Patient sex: M
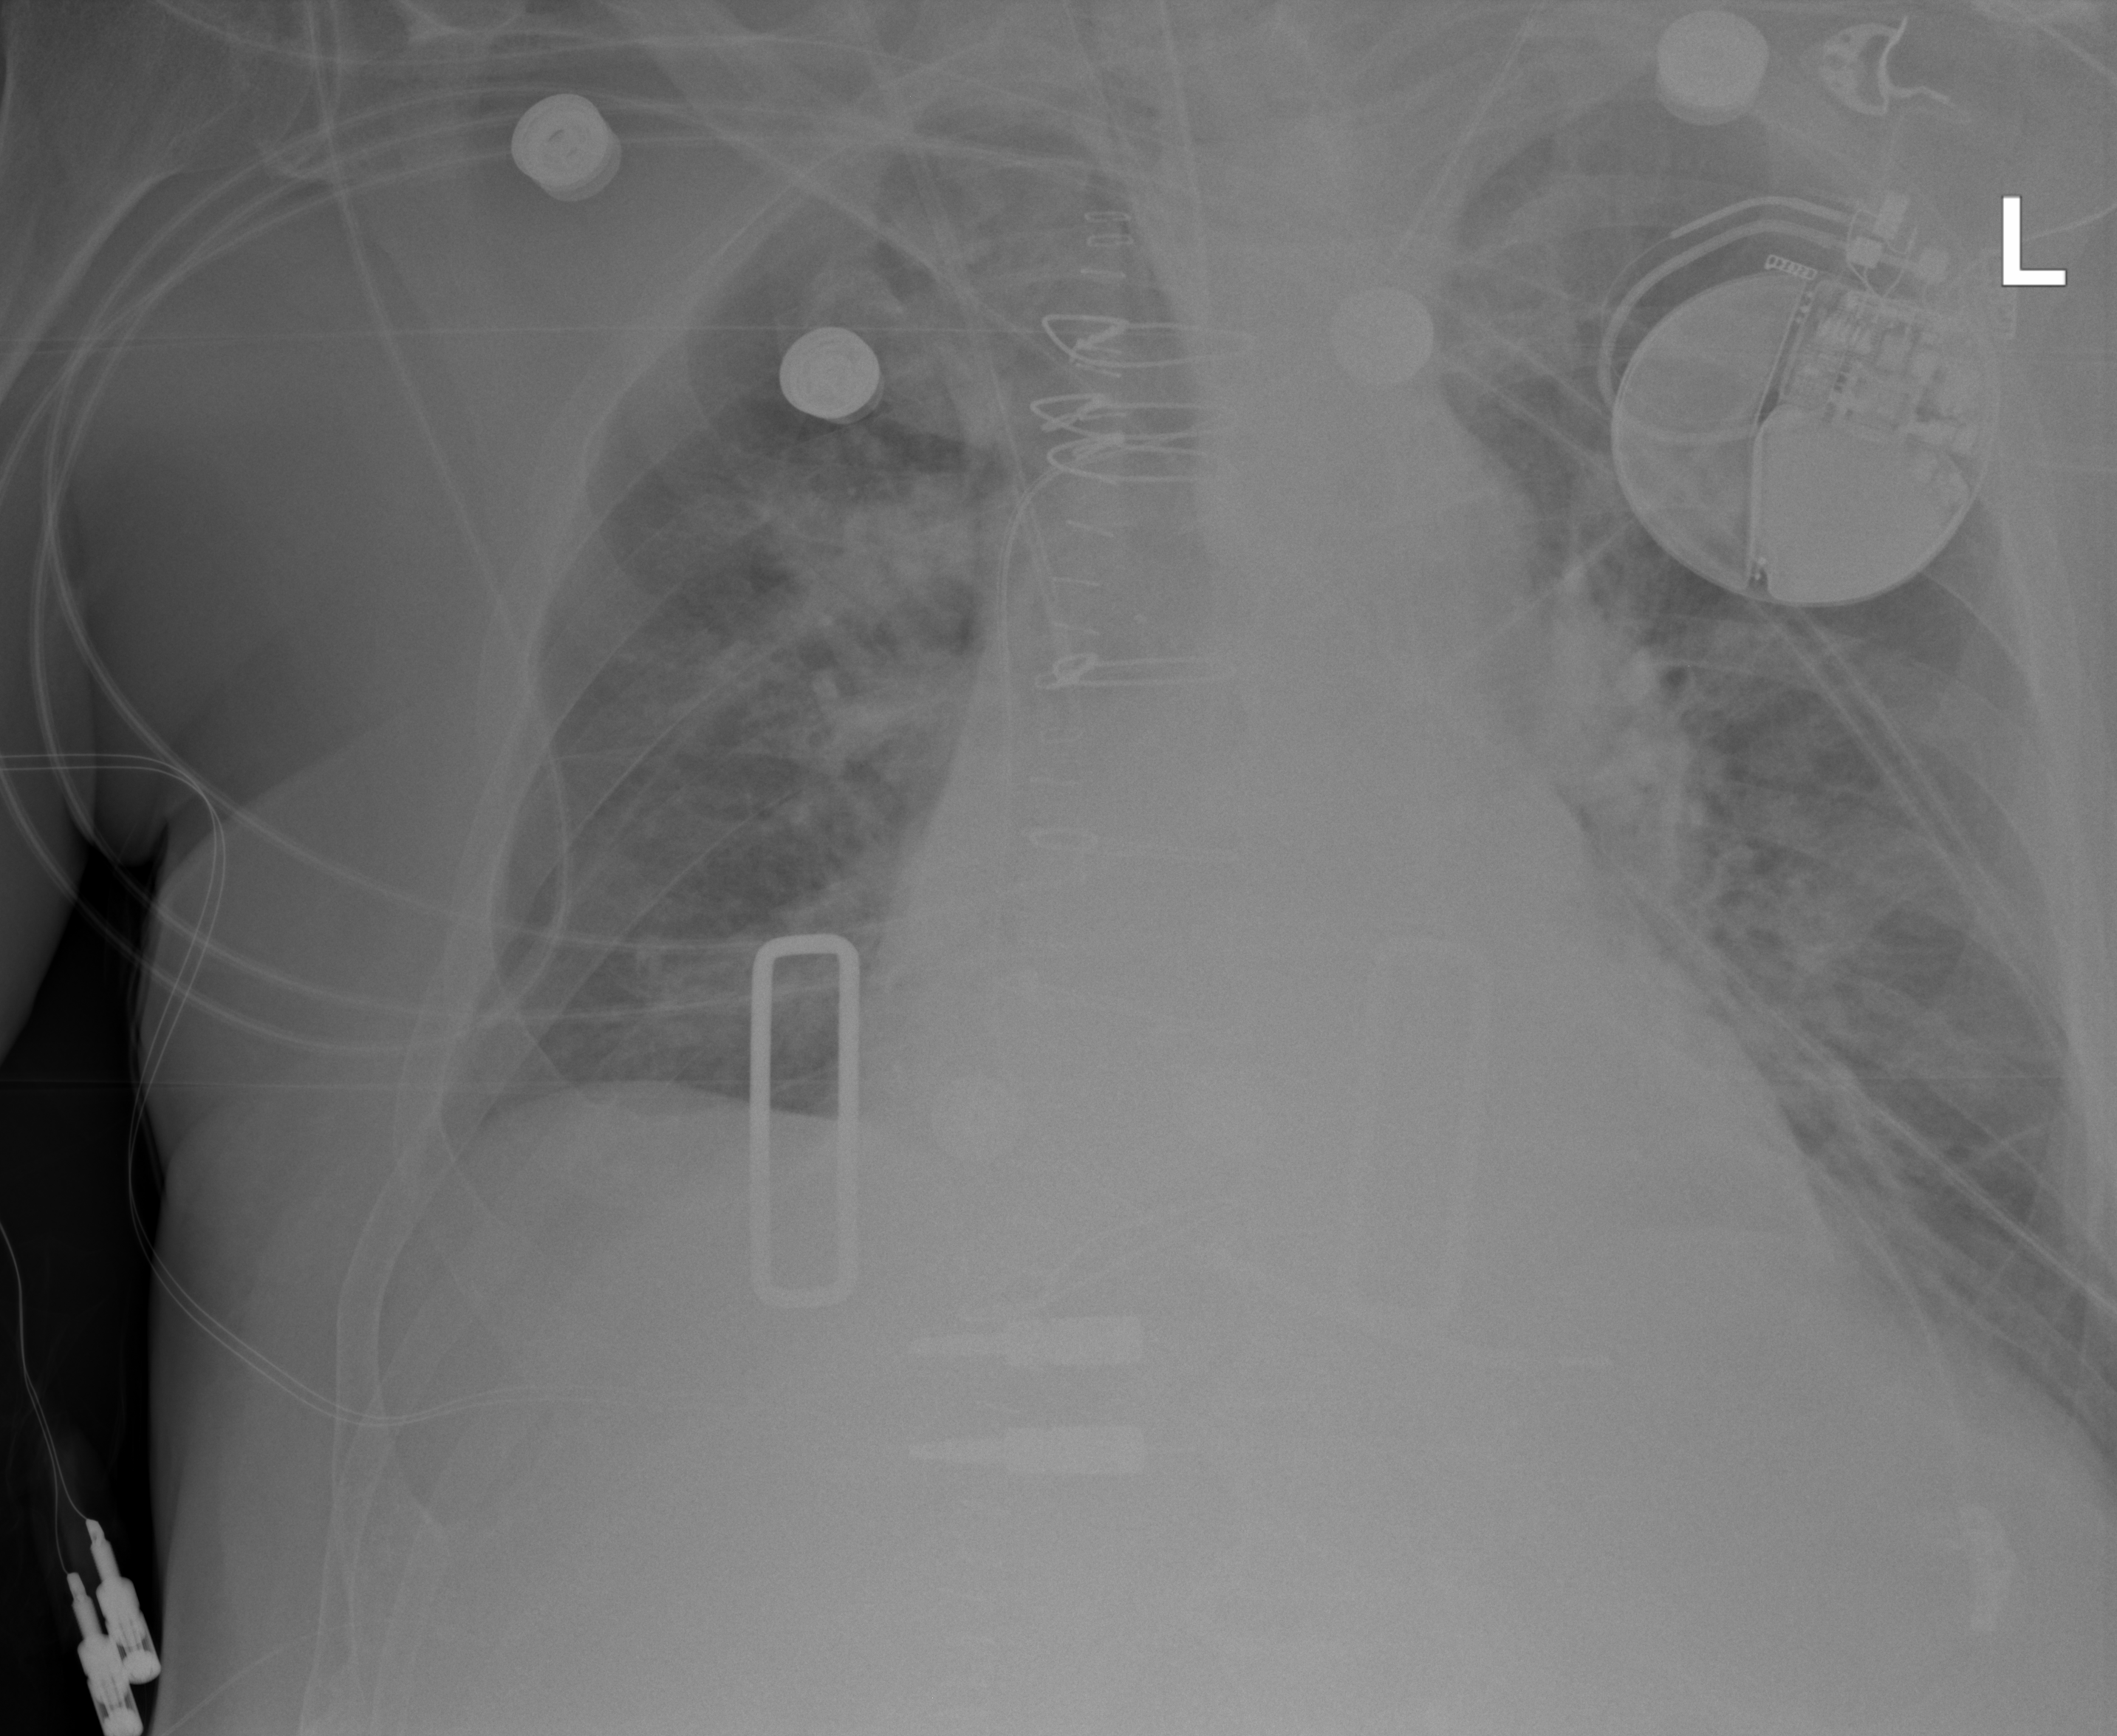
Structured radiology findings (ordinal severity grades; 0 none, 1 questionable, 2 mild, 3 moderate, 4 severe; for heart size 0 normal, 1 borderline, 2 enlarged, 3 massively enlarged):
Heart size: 2
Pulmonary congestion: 2
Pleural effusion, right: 2
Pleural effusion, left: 2
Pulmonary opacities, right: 2
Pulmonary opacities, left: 0
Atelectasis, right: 2
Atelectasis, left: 2